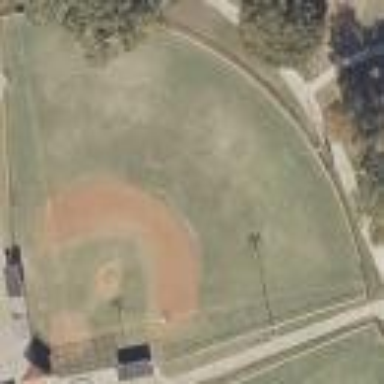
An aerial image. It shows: Baseball pitch for leisure and sports activities.